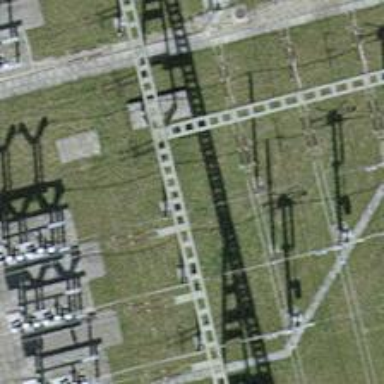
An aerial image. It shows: Bay for power line.